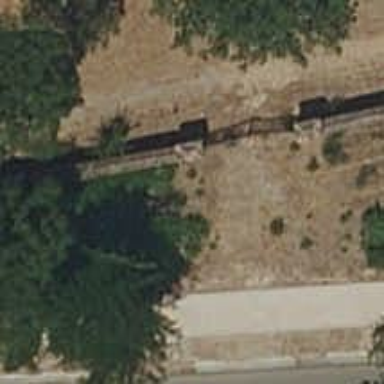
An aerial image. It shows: Gate.